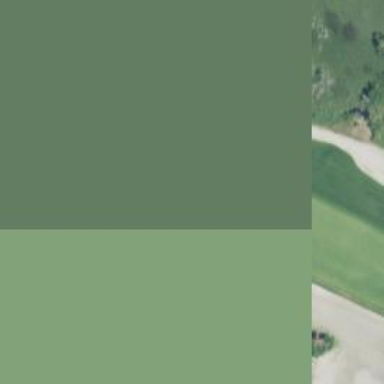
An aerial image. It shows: Golf hole.